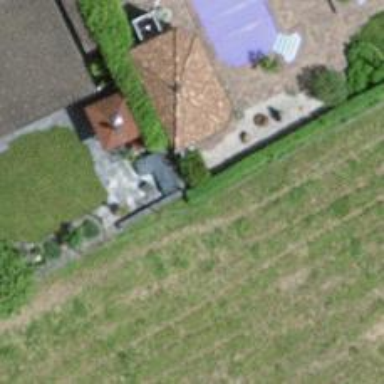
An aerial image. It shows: Hedge acting as barrier.